Question: I'm using this pludgin: <URL> to improve my contenteditable area, and stuff like this to populate it when clicking on a link:
'''
$("#input-content").html(content);
'''
The problem is that sometimes when the cursor is at the beginning of the div it creates strings like this:

Is there any way to avoid them? Via jQuery or something?
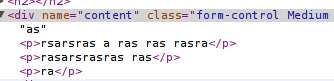
Answer: You could check for any text nodes '(nodeType === 3)' then wrap those nodes with the appropriate HTML tag as such:
> 'function wrapText(){ $('#yourDiv').contents().filter( function(){ return this.nodeType === 3; }).wrap('<p/>'); }'
Then call 'wrapText' on 'blur'.